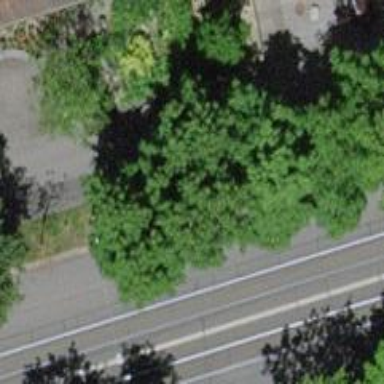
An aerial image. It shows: Avenue lined with broadleaved deciduous trees.